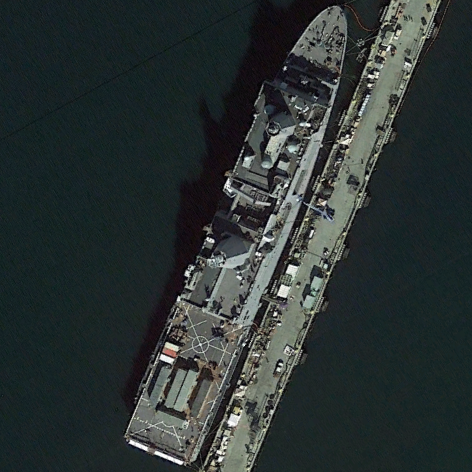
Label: combat